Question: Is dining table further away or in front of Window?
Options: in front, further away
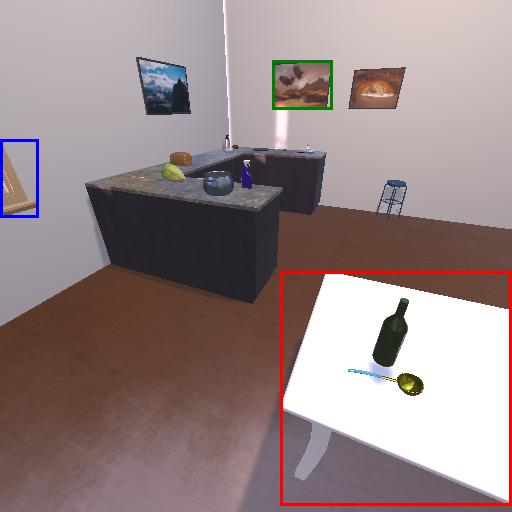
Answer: in front